Field crop: tomato
Growth stage: 1
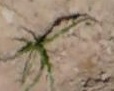
Species: cyperus